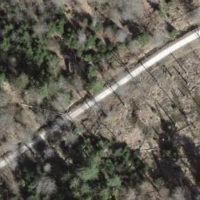
EUNIS habitat code: 43
Species observed at this site:
Lathyrus pratensis